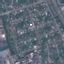
Land use / land cover class: Residential